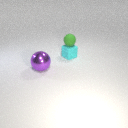
large purple metal sphere in front of small cyan rubber cube